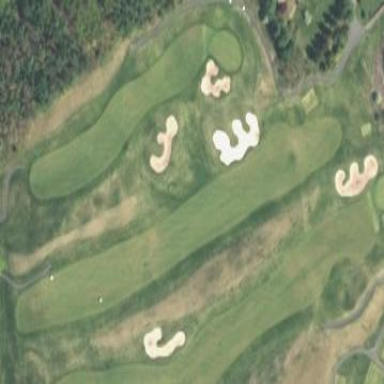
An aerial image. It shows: Rough area in golf course.